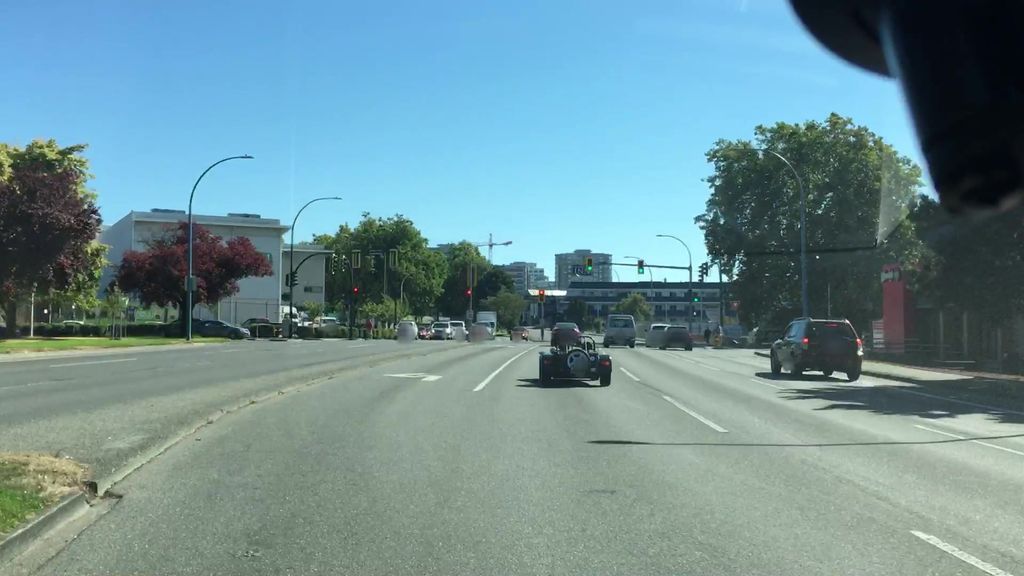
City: victoria